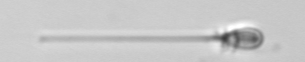
Label: Asterionellopsis_glacialis